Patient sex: M
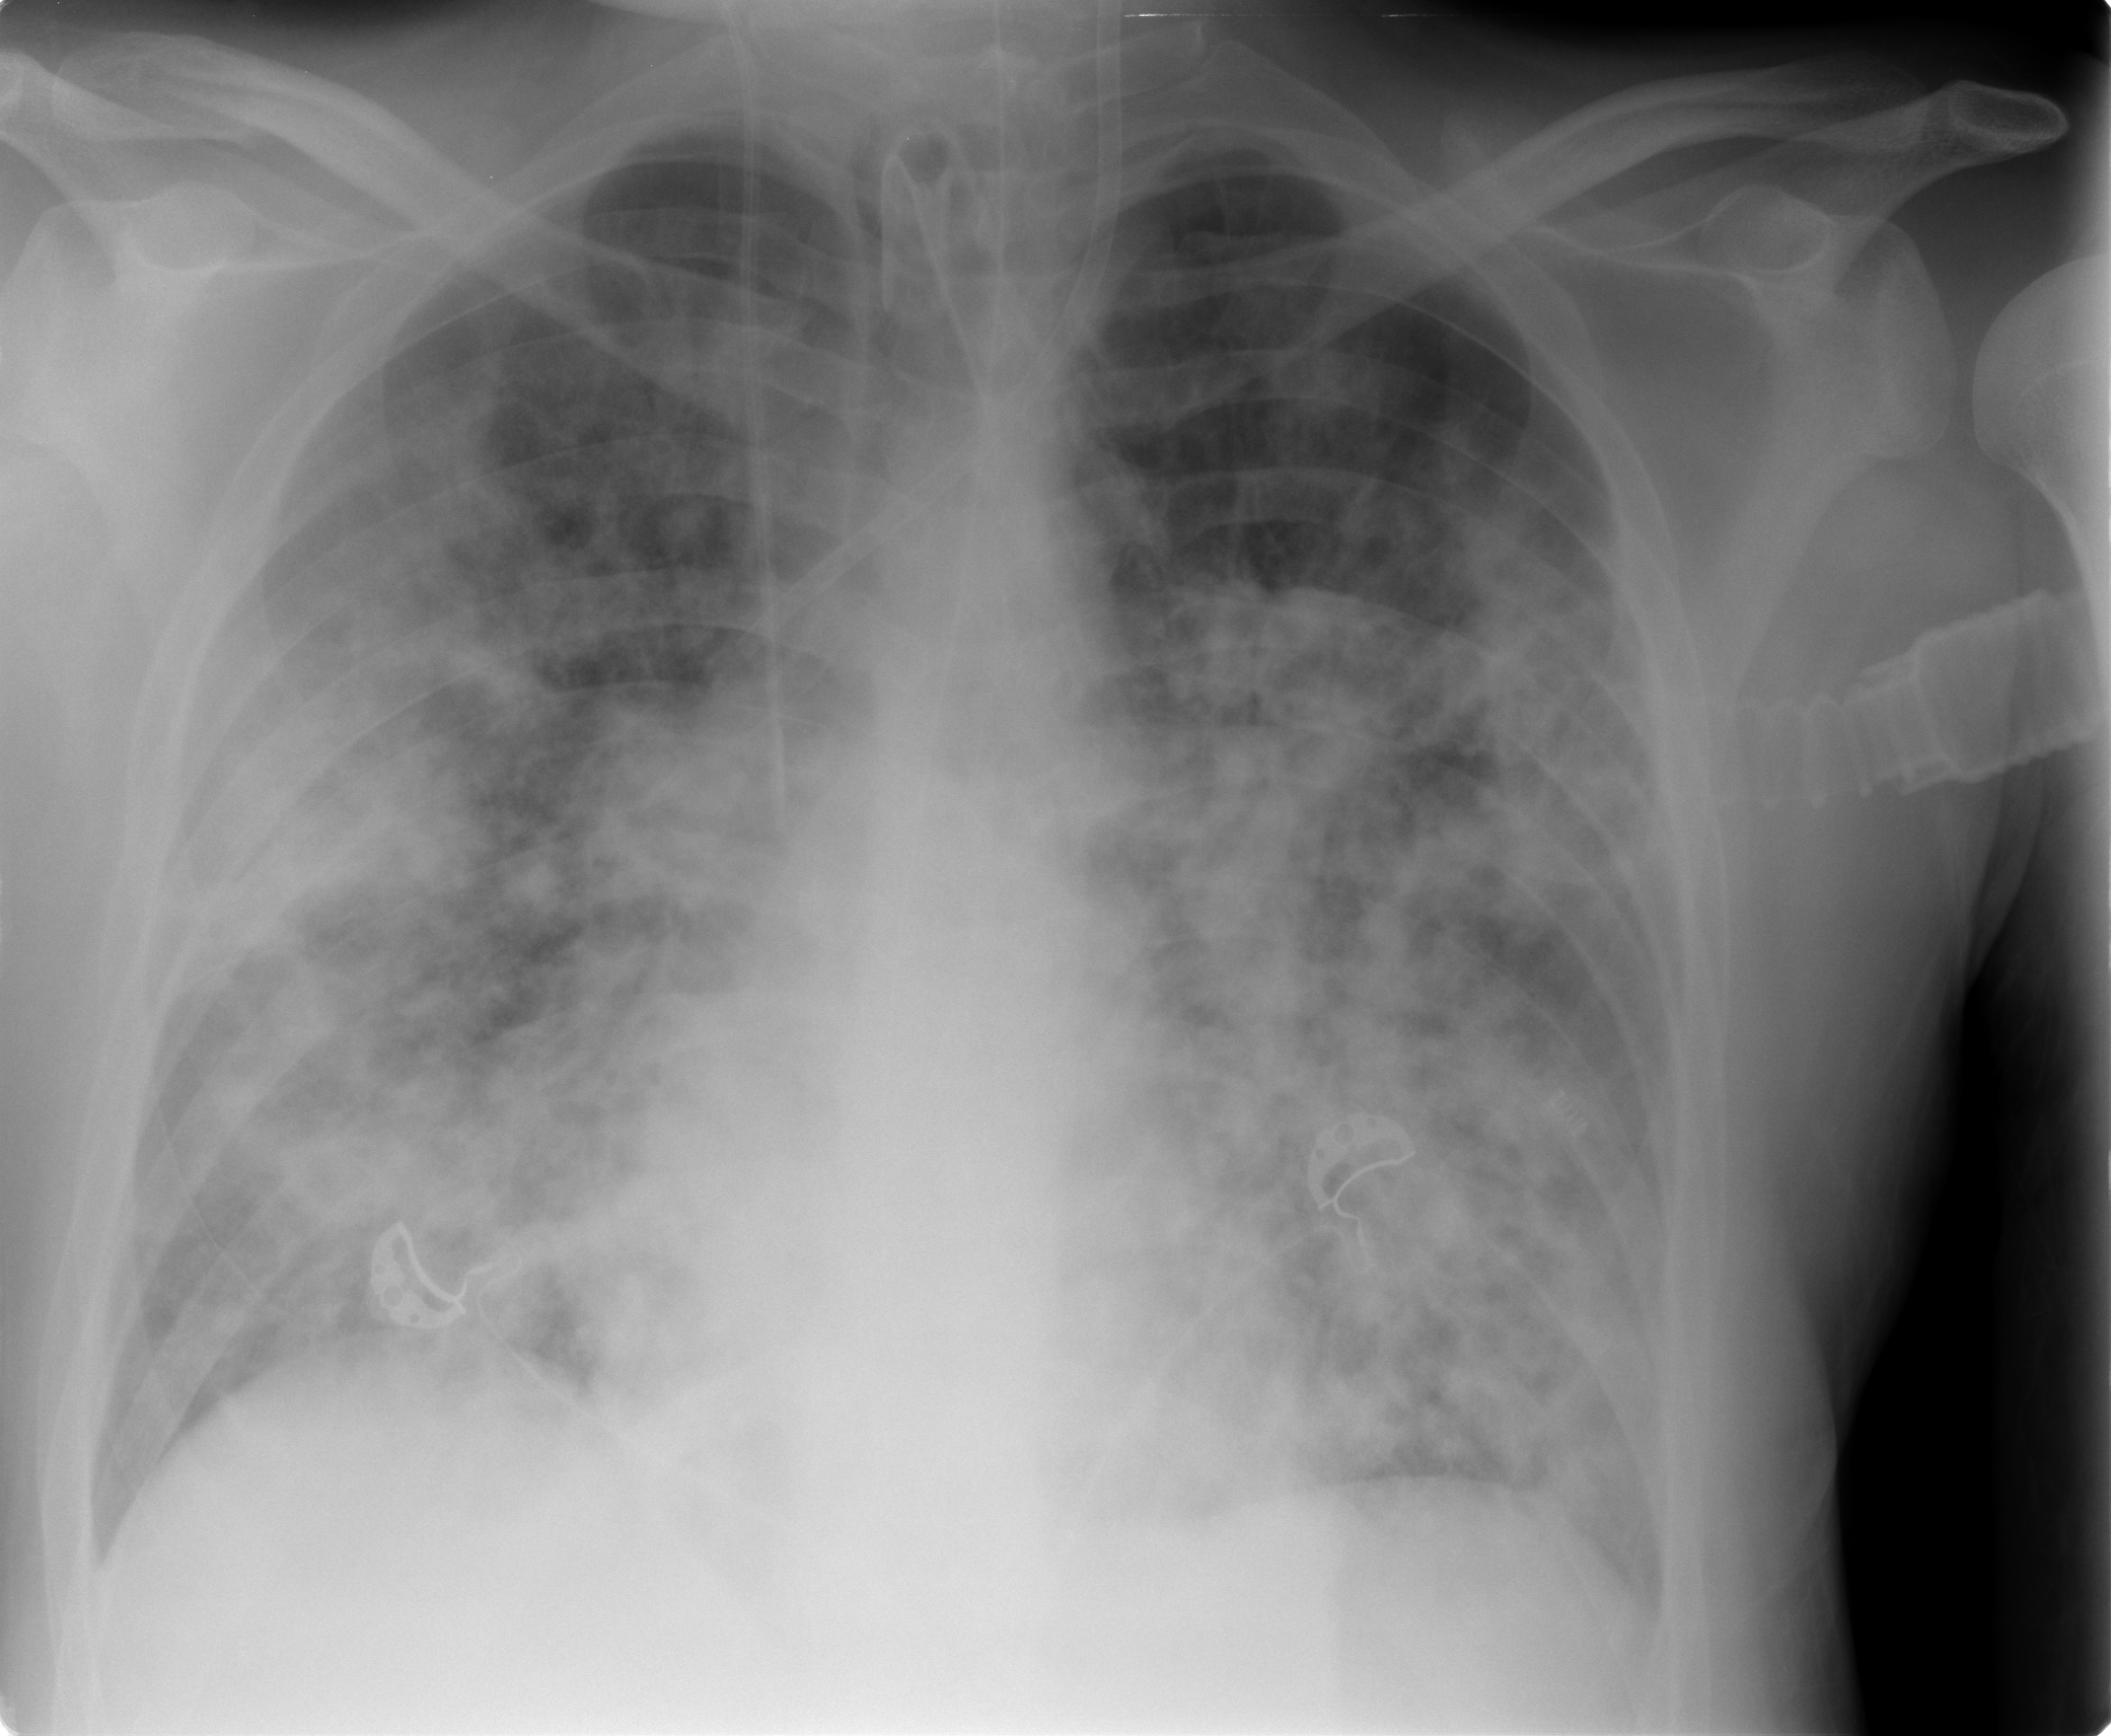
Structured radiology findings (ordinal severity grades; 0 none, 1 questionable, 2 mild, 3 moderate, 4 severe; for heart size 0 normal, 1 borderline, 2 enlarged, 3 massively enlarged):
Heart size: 0
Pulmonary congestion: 1
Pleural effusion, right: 0
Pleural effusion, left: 0
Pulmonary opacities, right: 4
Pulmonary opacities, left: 4
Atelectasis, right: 3
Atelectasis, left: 3